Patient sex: F
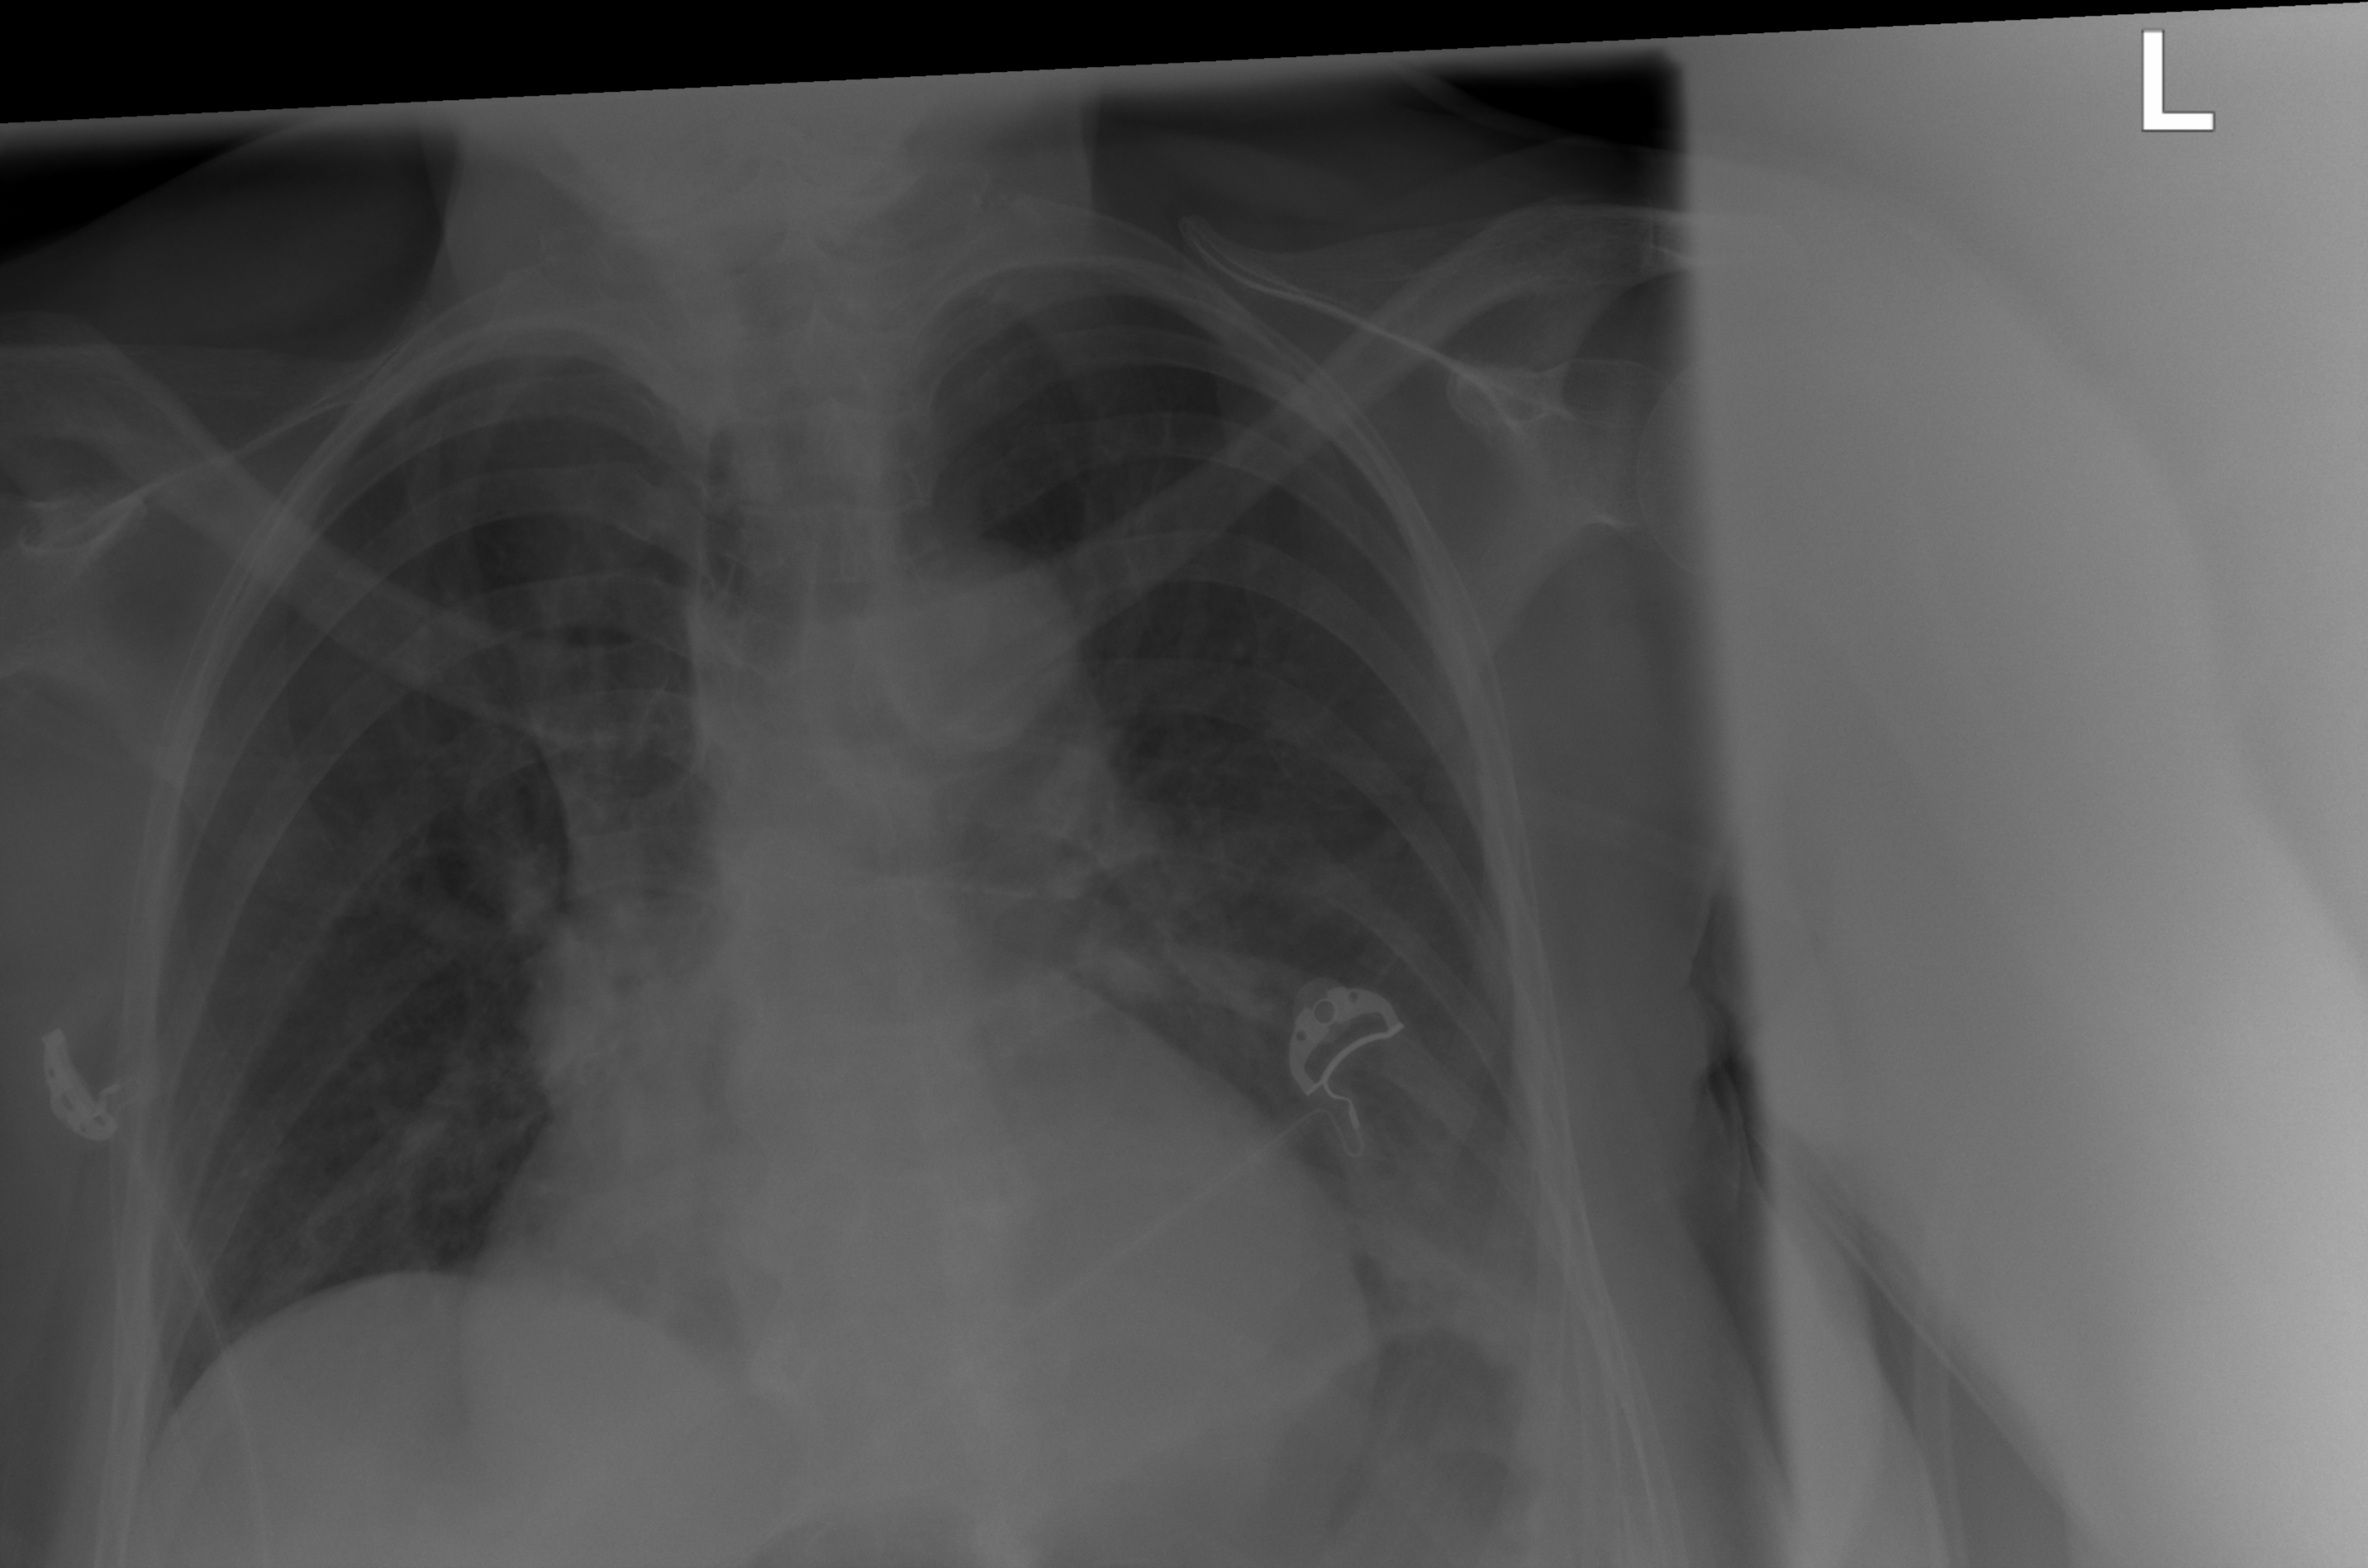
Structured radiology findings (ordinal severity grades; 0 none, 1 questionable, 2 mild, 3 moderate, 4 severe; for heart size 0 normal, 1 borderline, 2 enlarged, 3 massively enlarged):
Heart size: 1
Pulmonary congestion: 0
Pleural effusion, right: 0
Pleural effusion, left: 0
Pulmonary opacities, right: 0
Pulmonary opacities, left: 1
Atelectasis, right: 0
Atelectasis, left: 2